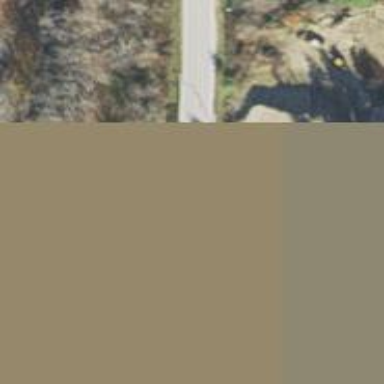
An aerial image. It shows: Asphalt road classified as primary highway.